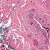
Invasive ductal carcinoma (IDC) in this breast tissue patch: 0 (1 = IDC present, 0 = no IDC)